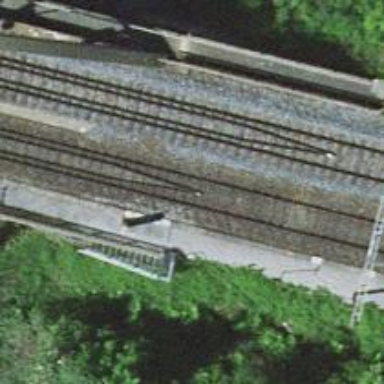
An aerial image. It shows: Railway track with contact line for electrification.